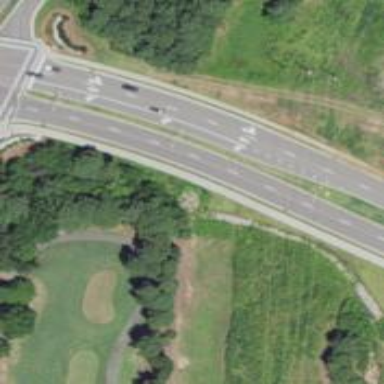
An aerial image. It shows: Path for both roads and golfers.